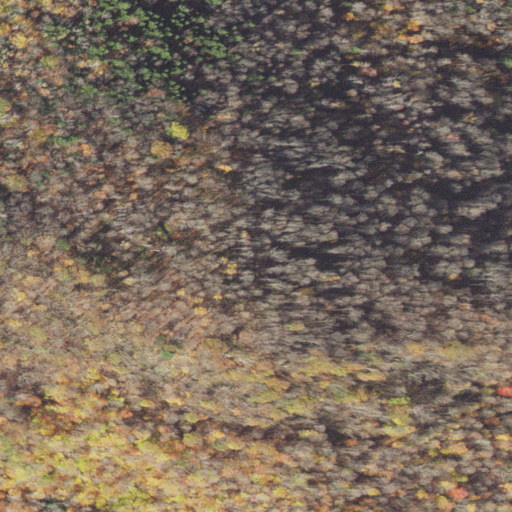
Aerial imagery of mountain in Vermont named Old Buffalo containing deciduous forest, mixed forest, evergreen forest, and woody wetlands